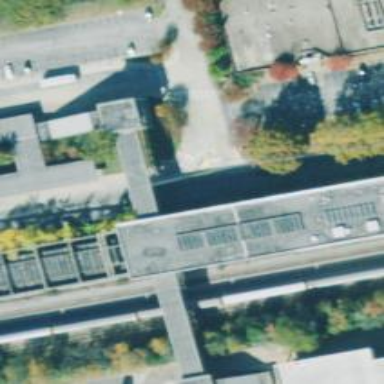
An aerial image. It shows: Railway stop.